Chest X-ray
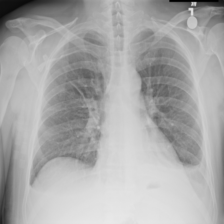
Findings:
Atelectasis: positive
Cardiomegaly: negative
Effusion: positive
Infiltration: negative
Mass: negative
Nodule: negative
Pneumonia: negative
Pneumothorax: negative
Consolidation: negative
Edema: negative
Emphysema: negative
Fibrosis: negative
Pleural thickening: negative
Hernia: negative